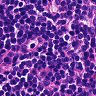
Metastatic tissue present: no